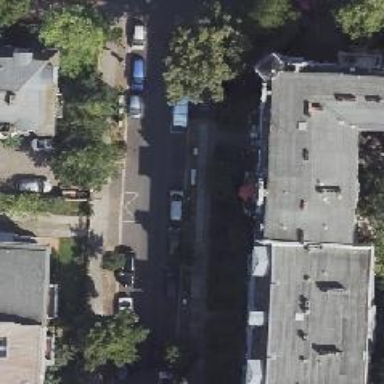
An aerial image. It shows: Residential road with parallel on-street parking lanes. The road has asphalt surface and separate sidewalk.